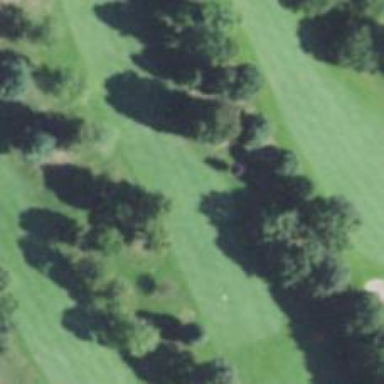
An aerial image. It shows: Golf hole.